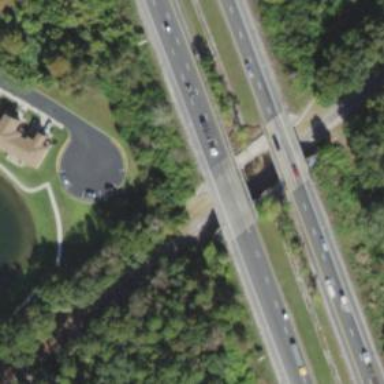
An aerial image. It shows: Motorway bridge.